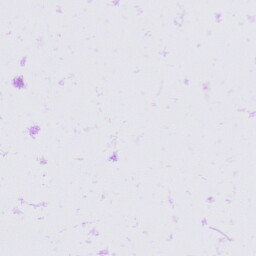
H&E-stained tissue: Prostate